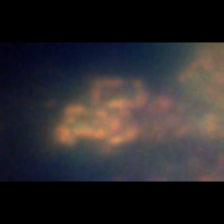
Taxon: Unknown_full_image
Group: Unknown